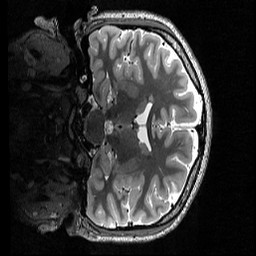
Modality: T2w
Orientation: coronal
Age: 21
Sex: female
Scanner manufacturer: siemens
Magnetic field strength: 3 T
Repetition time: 3.2 s
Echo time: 0.566 s